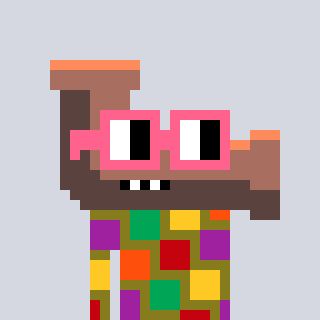
a pixel art character with square pink glasses, a pipe-shaped head and a gunk-colored body on a cool background